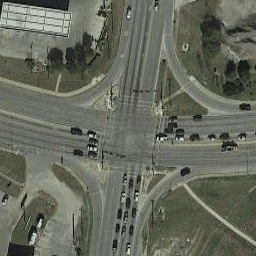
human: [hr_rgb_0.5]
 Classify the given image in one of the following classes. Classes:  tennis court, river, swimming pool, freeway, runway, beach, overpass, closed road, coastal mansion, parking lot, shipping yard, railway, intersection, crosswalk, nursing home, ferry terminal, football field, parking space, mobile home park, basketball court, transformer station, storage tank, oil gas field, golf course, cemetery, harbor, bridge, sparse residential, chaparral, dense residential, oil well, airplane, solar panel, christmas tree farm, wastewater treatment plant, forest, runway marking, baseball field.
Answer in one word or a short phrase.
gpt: intersection